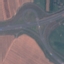
Land use / land cover class: Highway